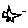
Label: star